Question: I'm having an issue trying to run my ionic project. Upon exacting "grunt serve", it performs the various tasks specified in the Grunt file except it stops and exits the Ionic CLI immediately after it opens the ionic CLI. I will provide a snapshot of the terminal here:

Has anyone else ever had this issue? I would appreciate any and all help. Thank you so much for any response!
EDIT: I'm not entirely sure if it matters, however upon installation, the program was unable to install the cordova-whitelist plugin.
EDIT 2: Here is the Gruntfile.js
'
'''
// Generated on 2015-05-22 using generator-ionic 0.7.3
'use strict';
var _ = require('lodash');
var path = require('path');
var cordovaCli = require('cordova');
var spawn = process.platform === 'win32' ? require('win-spawn') : require('child_process').spawn;
module.exports = function (grunt) {
// Load grunt tasks automatically
require('load-grunt-tasks')(grunt);
// Time how long tasks take. Can help when optimizing build times
require('time-grunt')(grunt);
// Define the configuration for all the tasks
grunt.initConfig({
// Project settings
yeoman: {
// configurable paths
app: 'app',
scripts: 'scripts',
styles: 'styles',
images: 'images',
test: 'test',
dist: 'www'
},
// Environment Variables for Angular App
// This creates an Angular Module that can be injected via ENV
// Add any desired constants to the ENV objects below.
// https://github.com/diegonetto/generator-ionic/blob/master/docs/FAQ.md#how-do-i-add-constants
ngconstant: {
options: {
space: ' ',
wrap: '"use strict";
{%= __ngModule %}',
name: 'config',
dest: '<%= yeoman.app %>/<%= yeoman.scripts %>/configuration.js'
},
development: {
constants: {
ENV: {
name: 'development',
apiEndpoint: 'http://dev.yoursite.com:10000/'
}
}
},
production: {
constants: {
ENV: {
name: 'production',
apiEndpoint: 'http://api.yoursite.com/'
}
}
}
},
// Watches files for changes and runs tasks based on the changed files
watch: {
bower: {
files: ['bower.json'],
tasks: ['wiredep', 'newer:copy:app']
},
html: {
files: ['<%= yeoman.app %>/**/*.html'],
tasks: ['newer:copy:app']
},
js: {
files: ['<%= yeoman.app %>/<%= yeoman.scripts %>/**/*.js'],
tasks: ['newer:copy:app', 'newer:jshint:all']
},
styles: {
files: ['<%= yeoman.app %>/<%= yeoman.styles %>/**/*.css'],
tasks: ['newer:copy:styles', 'autoprefixer', 'newer:copy:tmp']
},
gruntfile: {
files: ['Gruntfile.js'],
tasks: ['ngconstant:development', 'newer:copy:app']
}
},
// The actual grunt server settings
connect: {
options: {
port: 9000,
// Change this to '0.0.0.0' to access the server from outside.
hostname: 'localhost'
},
dist: {
options: {
base: '<%= yeoman.dist %>'
}
},
coverage: {
options: {
port: 9002,
open: true,
base: ['coverage']
}
}
},
// Make sure code styles are up to par and there are no obvious mistakes
jshint: {
options: {
jshintrc: '.jshintrc',
reporter: require('jshint-stylish')
},
all: [
'Gruntfile.js',
'<%= yeoman.app %>/<%= yeoman.scripts %>/**/*.js'
],
test: {
options: {
jshintrc: 'test/.jshintrc'
},
src: ['test/unit/**/*.js']
}
},
// Empties folders to start fresh
clean: {
dist: {
files: [{
dot: true,
src: [
'.temp',
'<%= yeoman.dist %>/*',
'!<%= yeoman.dist %>/.git*'
]
}]
},
server: '.temp'
},
autoprefixer: {
options: {
browsers: ['last 1 version']
},
dist: {
files: [{
expand: true,
cwd: '.temp/<%= yeoman.styles %>/',
src: '{,*/}*.css',
dest: '.temp/<%= yeoman.styles %>/'
}]
}
},
// Automatically inject Bower components into the app
wiredep: {
app: {
src: ['<%= yeoman.app %>/index.html'],
ignorePath: /\.\.\//
}
},
// Reads HTML for usemin blocks to enable smart builds that automatically
// concat, minify and revision files. Creates configurations in memory so
// additional tasks can operate on them
useminPrepare: {
html: '<%= yeoman.app %>/index.html',
options: {
dest: '<%= yeoman.dist %>',
staging: '.temp',
flow: {
html: {
steps: {
js: ['concat', 'uglifyjs'],
css: ['cssmin']
},
post: {}
}
}
}
},
// Performs rewrites based on the useminPrepare configuration
usemin: {
html: ['<%= yeoman.dist %>/**/*.html'],
css: ['<%= yeoman.dist %>/<%= yeoman.styles %>/**/*.css'],
options: {
assetsDirs: ['<%= yeoman.dist %>']
}
},
// The following *-min tasks produce minified files in the dist folder
cssmin: {
options: {
//root: '<%= yeoman.app %>',
noRebase: true
}
},
htmlmin: {
dist: {
options: {
collapseWhitespace: true,
collapseBooleanAttributes: true,
removeCommentsFromCDATA: true,
removeOptionalTags: true
},
files: [{
expand: true,
cwd: '<%= yeoman.dist %>',
src: ['*.html', 'templates/**/*.html'],
dest: '<%= yeoman.dist %>'
}]
}
},
// Copies remaining files to places other tasks can use
copy: {
dist: {
files: [{
expand: true,
dot: true,
cwd: '<%= yeoman.app %>',
dest: '<%= yeoman.dist %>',
src: [
'<%= yeoman.images %>/**/*.{png,jpg,jpeg,gif,webp,svg}',
'*.html',
'templates/**/*.html',
'fonts/*'
]
}, {
expand: true,
cwd: '.temp/<%= yeoman.images %>',
dest: '<%= yeoman.dist %>/<%= yeoman.images %>',
src: ['generated/*']
}]
},
styles: {
expand: true,
cwd: '<%= yeoman.app %>/<%= yeoman.styles %>',
dest: '.temp/<%= yeoman.styles %>/',
src: '{,*/}*.css'
},
fonts: {
expand: true,
cwd: 'app/bower_components/ionic/release/fonts/',
dest: '<%= yeoman.app %>/fonts/',
src: '*'
},
vendor: {
expand: true,
cwd: '<%= yeoman.app %>/vendor',
dest: '.temp/<%= yeoman.styles %>/',
src: '{,*/}*.css'
},
app: {
expand: true,
cwd: '<%= yeoman.app %>',
dest: '<%= yeoman.dist %>/',
src: [
'**/*',
'!**/*.(scss,sass,css)',
]
},
tmp: {
expand: true,
cwd: '.temp',
dest: '<%= yeoman.dist %>/',
src: '**/*'
}
},
concurrent: {
ionic: {
tasks: [],
options: {
logConcurrentOutput: true
}
},
server: [
'copy:styles',
'copy:vendor',
'copy:fonts'
],
test: [
'copy:styles',
'copy:vendor',
'copy:fonts'
],
dist: [
'copy:styles',
'copy:vendor',
'copy:fonts'
]
},
// By default, your 'index.html''s <!-- Usemin block --> will take care of
// minification. These next options are pre-configured if you do not wish
// to use the Usemin blocks.
// cssmin: {
// dist: {
// files: {
// '<%= yeoman.dist %>/<%= yeoman.styles %>/main.css': [
// '.temp/<%= yeoman.styles %>/**/*.css',
// '<%= yeoman.app %>/<%= yeoman.styles %>/**/*.css'
// ]
// }
// }
// },
// uglify: {
// dist: {
// files: {
// '<%= yeoman.dist %>/<%= yeoman.scripts %>/scripts.js': [
// '<%= yeoman.dist %>/<%= yeoman.scripts %>/scripts.js'
// ]
// }
// }
// },
// concat: {
// dist: {}
// },
// Test settings
// These will override any config options in karma.conf.js if you create it.
karma: {
options: {
basePath: '',
frameworks: ['mocha', 'chai'],
files: [
'<%= yeoman.app %>/bower_components/angular/angular.js',
'<%= yeoman.app %>/bower_components/angular-mocks/angular-mocks.js',
'<%= yeoman.app %>/bower_components/angular-animate/angular-animate.js',
'<%= yeoman.app %>/bower_components/angular-sanitize/angular-sanitize.js',
'<%= yeoman.app %>/bower_components/angular-ui-router/release/angular-ui-router.js',
'<%= yeoman.app %>/bower_components/ionic/release/js/ionic.js',
'<%= yeoman.app %>/bower_components/ionic/release/js/ionic-angular.js',
'<%= yeoman.app %>/<%= yeoman.scripts %>/**/*.js',
'<%= yeoman.test %>/mock/**/*.js',
'<%= yeoman.test %>/spec/**/*.js'
],
autoWatch: false,
reporters: ['dots', 'coverage'],
port: 8080,
singleRun: false,
preprocessors: {
// Update this if you change the yeoman config path
'<%= yeoman.app %>/<%= yeoman.scripts %>/**/*.js': ['coverage']
},
coverageReporter: {
reporters: [
{ type: 'html', dir: 'coverage/' },
{ type: 'text-summary' }
]
}
},
unit: {
// Change this to 'Chrome', 'Firefox', etc. Note that you will need
// to install a karma launcher plugin for browsers other than Chrome.
browsers: ['PhantomJS'],
background: true
},
continuous: {
browsers: ['PhantomJS'],
singleRun: true,
}
},
// ngAnnotate tries to make the code safe for minification automatically by
// using the Angular long form for dependency injection.
ngAnnotate: {
dist: {
files: [{
expand: true,
cwd: '.temp/concat/<%= yeoman.scripts %>',
src: '*.js',
dest: '.temp/concat/<%= yeoman.scripts %>'
}]
}
}
});
// Register tasks for all Cordova commands
_.functions(cordovaCli).forEach(function (name) {
grunt.registerTask(name, function () {
this.args.unshift(name.replace('cordova:', ''));
// Handle URL's being split up by Grunt because of ':' characters
if (_.contains(this.args, 'http') || _.contains(this.args, 'https')) {
this.args = this.args.slice(0, -2).concat(_.last(this.args, 2).join(':'));
}
var done = this.async();
var exec = process.platform === 'win32' ? 'cordova.cmd' : 'cordova';
var cmd = path.resolve('./node_modules/cordova/bin', exec);
var flags = process.argv.splice(3);
var child = spawn(cmd, this.args.concat(flags));
child.stdout.on('data', function (data) {
grunt.log.writeln(data);
});
child.stderr.on('data', function (data) {
grunt.log.error(data);
});
child.on('close', function (code) {
code = code ? false : true;
done(code);
});
});
});
// Since Apache Ripple serves assets directly out of their respective platform
// directories, we watch all registered files and then copy all un-built assets
// over to <%= yeoman.dist %>/. Last step is running cordova prepare so we can refresh the ripple
// browser tab to see the changes. Technically ripple runs 'cordova prepare' on browser
// refreshes, but at this time you would need to re-run the emulator to see changes.
grunt.registerTask('ripple', ['wiredep', 'newer:copy:app', 'ripple-emulator']);
grunt.registerTask('ripple-emulator', function () {
grunt.config.set('watch', {
all: {
files: _.flatten(_.pluck(grunt.config.get('watch'), 'files')),
tasks: ['newer:copy:app', 'prepare']
}
});
var cmd = path.resolve('./node_modules/ripple-emulator/bin', 'ripple');
var child = spawn(cmd, ['emulate']);
child.stdout.on('data', function (data) {
grunt.log.writeln(data);
});
child.stderr.on('data', function (data) {
grunt.log.error(data);
});
process.on('exit', function (code) {
child.kill('SIGINT');
process.exit(code);
});
return grunt.task.run(['watch']);
});
// Dynamically configure 'karma' target of 'watch' task so that
// we don't have to run the karma test server as part of 'grunt serve'
grunt.registerTask('watch:karma', function () {
var karma = {
files: ['<%= yeoman.app %>/<%= yeoman.scripts %>/**/*.js', '<%= yeoman.test %>/spec/**/*.js'],
tasks: ['newer:jshint:test', 'karma:unit:run']
};
grunt.config.set('watch', karma);
return grunt.task.run(['watch']);
});
// Wrap ionic-cli commands
grunt.registerTask('ionic', function() {
var done = this.async();
var script = path.resolve('./node_modules/ionic/bin/', 'ionic');
var flags = process.argv.splice(3);
var child = spawn(script, this.args.concat(flags), { stdio: 'inherit' });
child.on('close', function (code) {
code = code ? false : true;
done(code);
});
});
grunt.registerTask('test', [
'wiredep',
'clean',
'concurrent:test',
'autoprefixer',
'karma:unit:start',
'watch:karma'
]);
grunt.registerTask('serve', function (target) {
if (target === 'compress') {
return grunt.task.run(['compress', 'ionic:serve']);
}
grunt.config('concurrent.ionic.tasks', ['ionic:serve', 'watch']);
grunt.task.run(['wiredep', 'init', 'concurrent:ionic']);
});
grunt.registerTask('emulate', function() {
grunt.config('concurrent.ionic.tasks', ['ionic:emulate:' + this.args.join(), 'watch']);
return grunt.task.run(['init', 'concurrent:ionic']);
});
grunt.registerTask('run', function() {
grunt.config('concurrent.ionic.tasks', ['ionic:run:' + this.args.join(), 'watch']);
return grunt.task.run(['init', 'concurrent:ionic']);
});
grunt.registerTask('build', function() {
return grunt.task.run(['init', 'ionic:build:' + this.args.join()]);
});
grunt.registerTask('init', [
'clean',
'ngconstant:development',
'wiredep',
'concurrent:server',
'autoprefixer',
'newer:copy:app',
'newer:copy:tmp'
]);
grunt.registerTask('compress', [
'clean',
'ngconstant:production',
'wiredep',
'useminPrepare',
'concurrent:dist',
'autoprefixer',
'concat',
'ngAnnotate',
'copy:dist',
'cssmin',
'uglify',
'usemin',
'htmlmin'
]);
grunt.registerTask('coverage',
['karma:continuous',
'connect:coverage:keepalive'
]);
grunt.registerTask('default', [
'wiredep',
'newer:jshint',
'karma:continuous',
'compress'
]);
};
'''
'
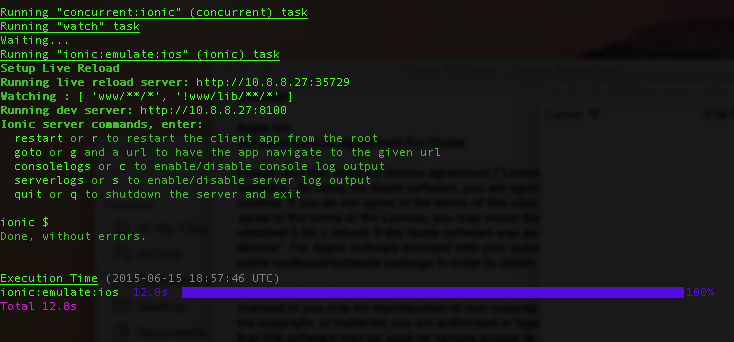
Answer: 'grunt-concurrent@2.0.0' can not keep running 'ionic:serve' and 'watch' tasks in parallel. Details of the issue <URL>
It's possible to solve the issue downgrading to 'grunt-concurrent@1.0.0', using the command:
'npm install grunt-concurrent@1.0.0 --save-dev'
Also is posible use 'grunt-parallel' as alternative
<URL> works fine to this case.
1. Install grunt-parallelwith npm install grunt-parallel --save-dev
2. Add configuration for parallel task
'''
grunt.initConfig({
parallel: {
assets: {
options: {
grunt: true
},
tasks: ['ionic:serve', 'watch']
}
}
});
'''
1. Modify the serve task registration grunt.registerTask('serve', ... ) Remove grunt.config('concurrent.ionic.tasks', ['ionic:serve', 'watch']); Modify grunt.task.run with grunt.task.run(['wiredep', 'init', 'concurrent:ionic', 'parallel:assets']);
finally, you will see the serve task registration, like this:
'''
grunt.registerTask('serve', function (target) {
if (target === 'compress') {
return grunt.task.run(['compress', 'ionic:serve']);
}
grunt.task.run(['wiredep', 'init', 'concurrent:ionic', 'parallel:assets']);
});
'''
1. Run grunt serve